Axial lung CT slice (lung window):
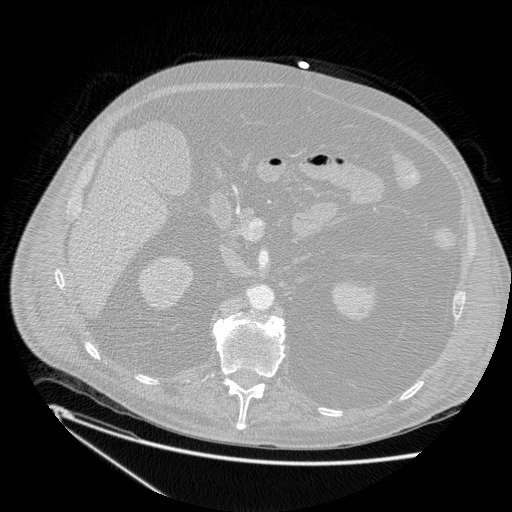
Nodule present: no